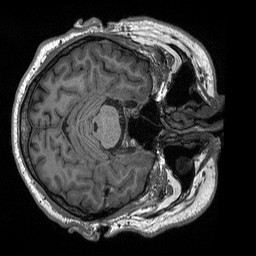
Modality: T1w
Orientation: axial
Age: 58
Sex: male
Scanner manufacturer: siemens
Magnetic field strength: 3 T
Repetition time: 2.4 s
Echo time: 0.00226 s